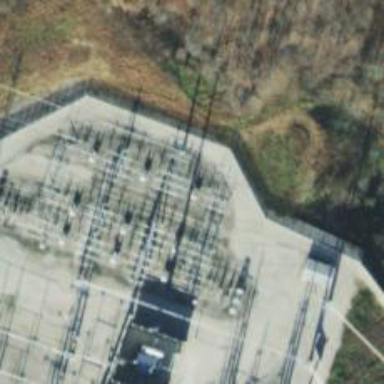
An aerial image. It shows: Switch used for power control.